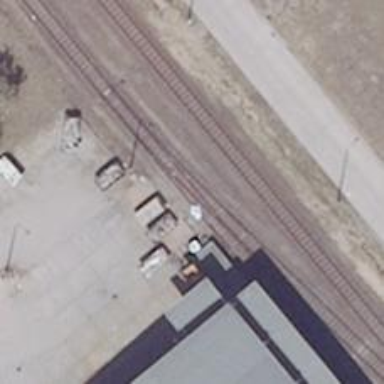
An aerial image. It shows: Railway yard.